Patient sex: M
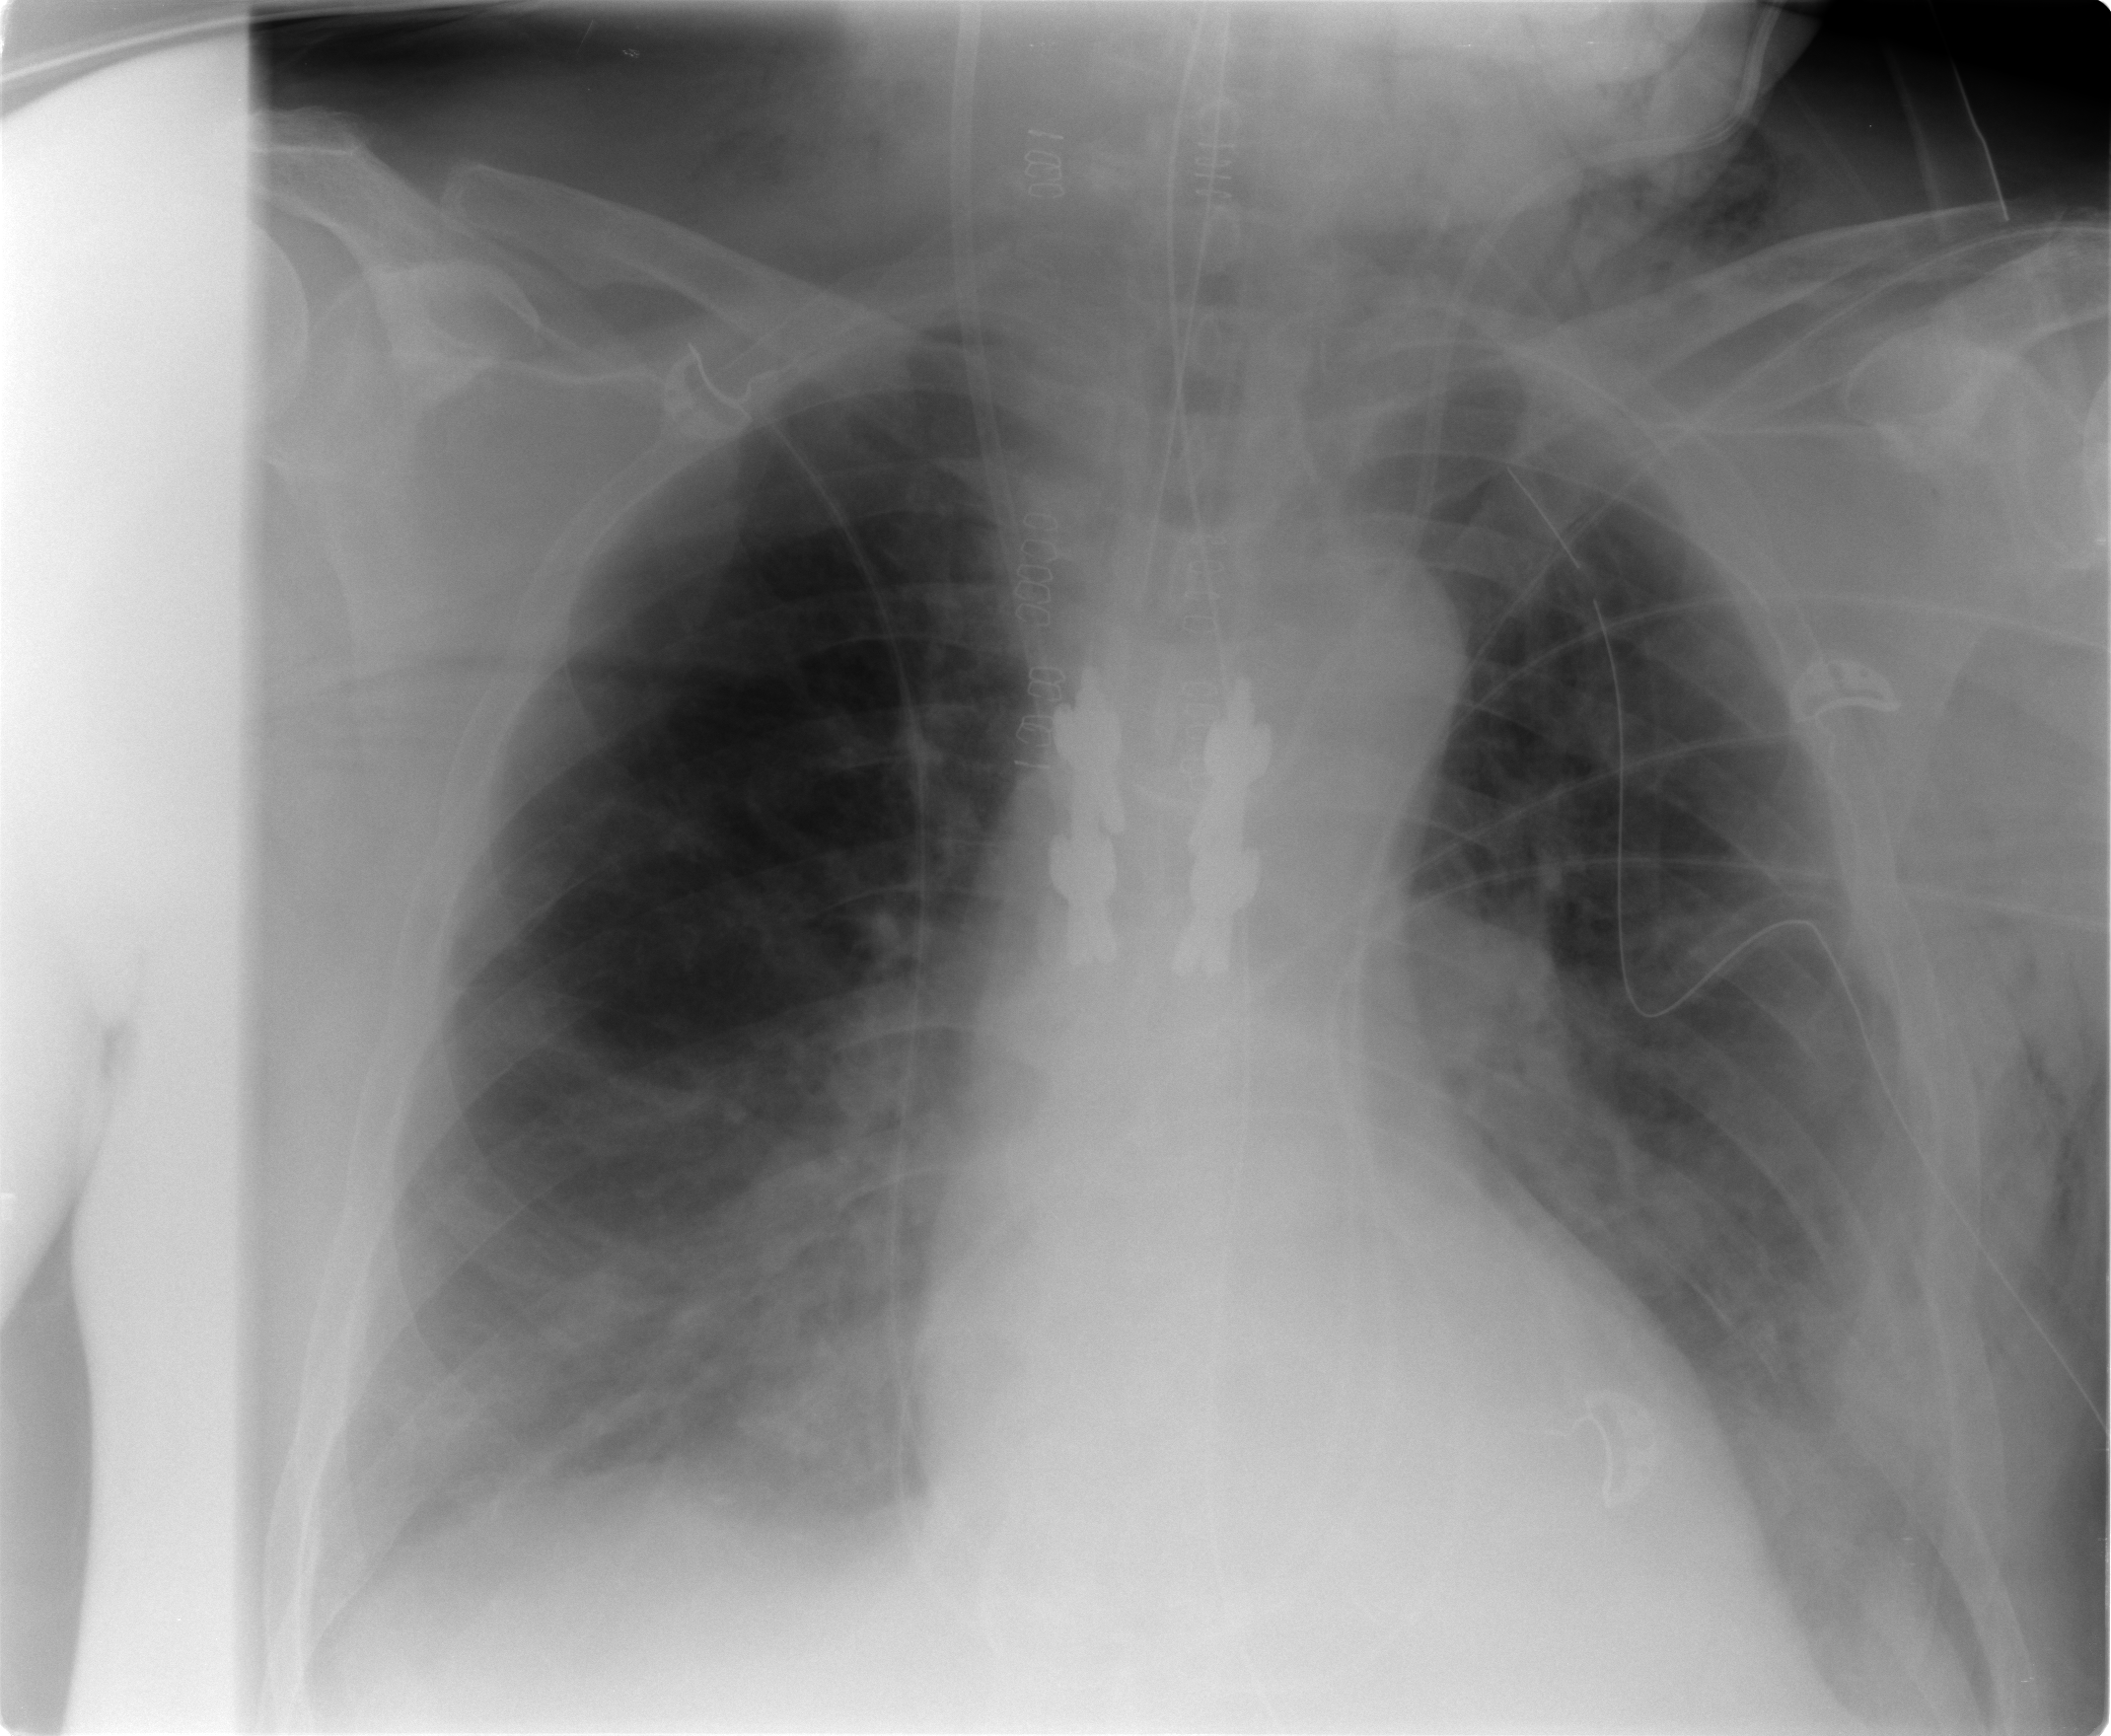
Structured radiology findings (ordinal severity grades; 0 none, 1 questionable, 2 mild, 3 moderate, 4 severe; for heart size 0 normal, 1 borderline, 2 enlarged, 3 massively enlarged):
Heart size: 2
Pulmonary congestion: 2
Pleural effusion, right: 2
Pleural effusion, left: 2
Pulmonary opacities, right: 2
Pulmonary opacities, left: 3
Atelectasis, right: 3
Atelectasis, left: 3